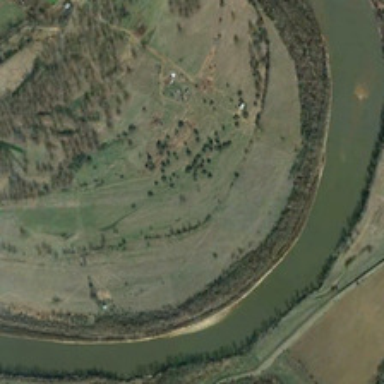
Many sparse green plants are in two sides of a curved river .